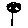
Label: flower